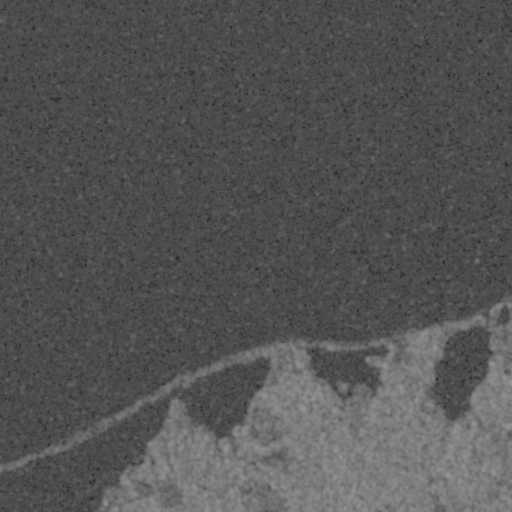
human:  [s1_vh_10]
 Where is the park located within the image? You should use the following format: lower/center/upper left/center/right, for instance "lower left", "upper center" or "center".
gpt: The park is located in the lower left of the image.
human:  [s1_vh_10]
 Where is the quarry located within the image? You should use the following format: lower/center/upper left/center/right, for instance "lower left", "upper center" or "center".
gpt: The quarry is located in the lower left of the image.
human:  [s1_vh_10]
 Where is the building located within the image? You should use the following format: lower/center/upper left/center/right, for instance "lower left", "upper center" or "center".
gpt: The building is located in the lower right of the image.
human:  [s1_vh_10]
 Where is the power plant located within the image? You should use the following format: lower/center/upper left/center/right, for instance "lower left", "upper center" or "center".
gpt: There is no power plant in the image.

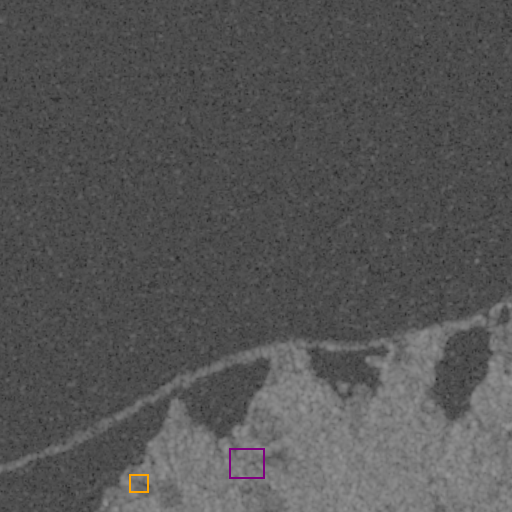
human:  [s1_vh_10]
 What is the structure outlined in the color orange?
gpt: The structure outlined in orange is a park.
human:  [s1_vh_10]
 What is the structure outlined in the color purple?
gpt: The structure outlined in purple is a quarry.
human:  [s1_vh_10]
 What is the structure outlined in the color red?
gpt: There is no red outline.